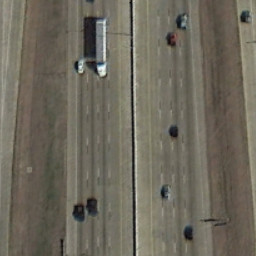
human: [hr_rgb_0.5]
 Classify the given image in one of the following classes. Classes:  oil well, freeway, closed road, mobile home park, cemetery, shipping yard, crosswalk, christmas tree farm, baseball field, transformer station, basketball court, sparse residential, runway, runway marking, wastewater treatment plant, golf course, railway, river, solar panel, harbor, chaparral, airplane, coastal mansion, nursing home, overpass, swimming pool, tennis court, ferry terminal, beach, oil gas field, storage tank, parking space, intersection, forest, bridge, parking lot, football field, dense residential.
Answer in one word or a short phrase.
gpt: freeway